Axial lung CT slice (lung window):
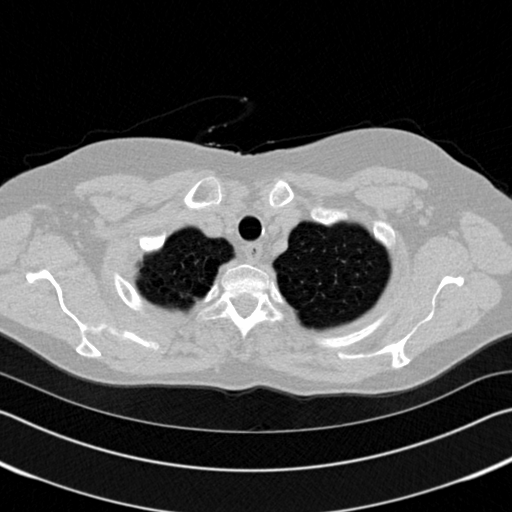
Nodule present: no